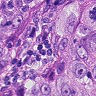
Metastatic tissue present: yes